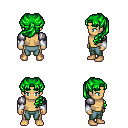
a pixel art fantasy rpg character, male body template, human, tanned skin, steel arm armor, teal pants, green princess hairstyle, white cloth bracers, four views (front, back, left, right), 2x2 character sprite sheet, small pixel art, hard edges, no anti-aliasing